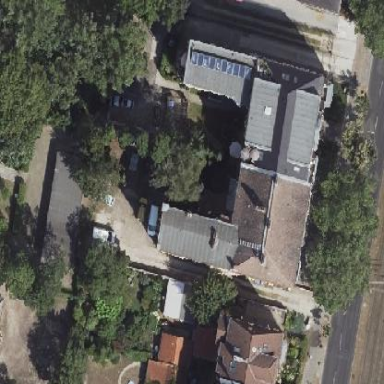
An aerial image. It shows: Hipped roof on residential building.